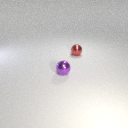
small purple metal sphere in front of small red metal sphere